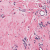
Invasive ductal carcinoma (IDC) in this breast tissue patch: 0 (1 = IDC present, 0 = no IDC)